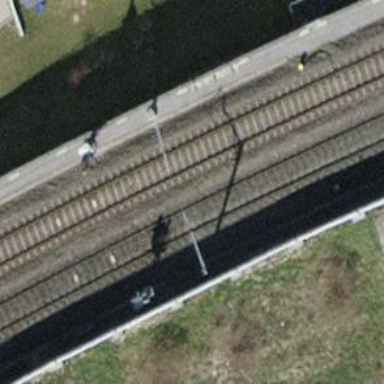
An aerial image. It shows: Railway signal.